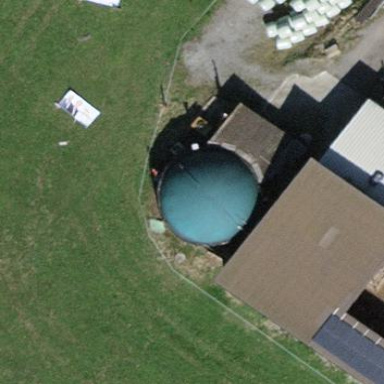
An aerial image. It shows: Building with storage tank.